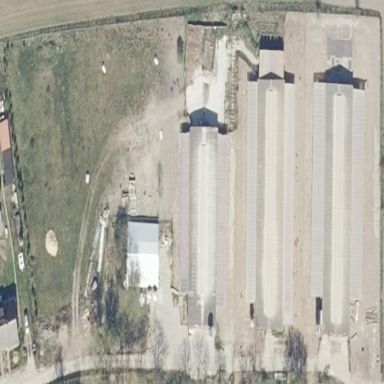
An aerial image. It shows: Farmyard area.